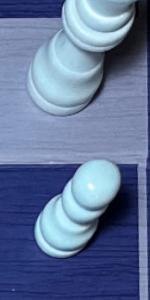
Label: Pawn_White